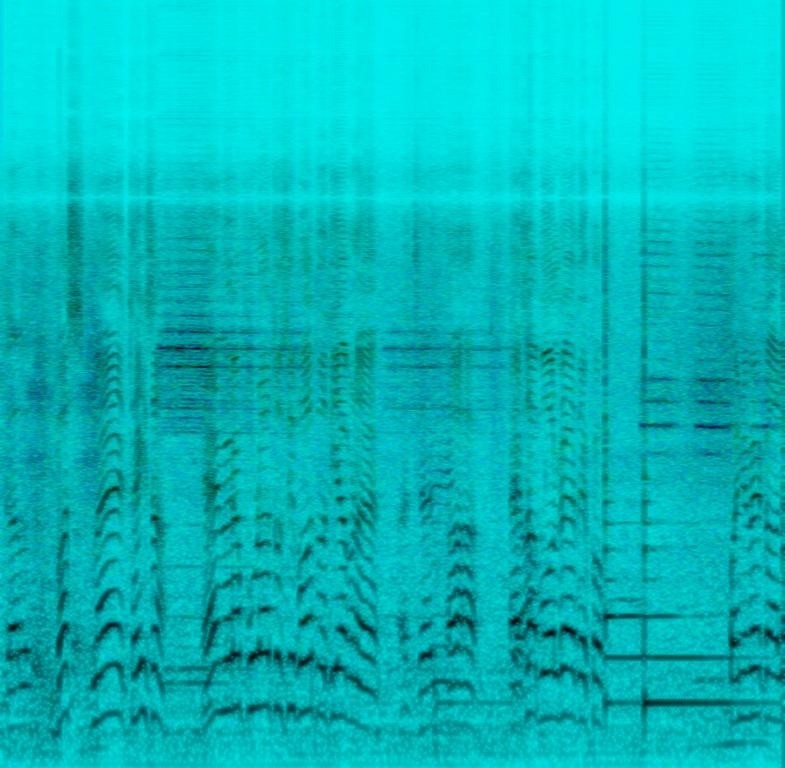
This clip features two male voices in conversation. The sound of a tabla is played. There is no music in this clip. There are no other instruments in this clip.